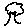
Label: tree